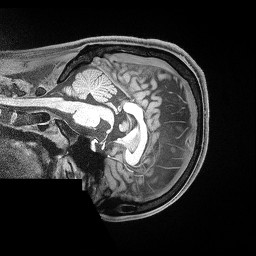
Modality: T1w
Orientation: sagittal
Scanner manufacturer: siemens
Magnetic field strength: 3 T
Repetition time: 2.53 s
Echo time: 0.00169 s